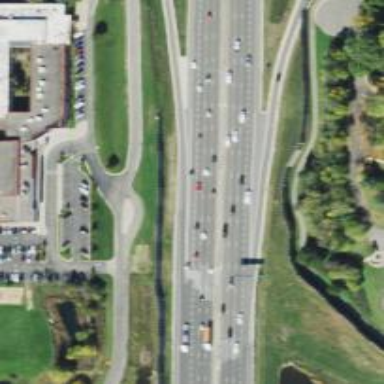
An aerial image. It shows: Motorway junction.